Field crop: maize
Growth stage: 2
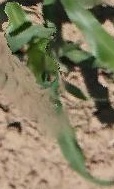
Species: maize